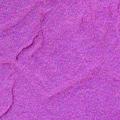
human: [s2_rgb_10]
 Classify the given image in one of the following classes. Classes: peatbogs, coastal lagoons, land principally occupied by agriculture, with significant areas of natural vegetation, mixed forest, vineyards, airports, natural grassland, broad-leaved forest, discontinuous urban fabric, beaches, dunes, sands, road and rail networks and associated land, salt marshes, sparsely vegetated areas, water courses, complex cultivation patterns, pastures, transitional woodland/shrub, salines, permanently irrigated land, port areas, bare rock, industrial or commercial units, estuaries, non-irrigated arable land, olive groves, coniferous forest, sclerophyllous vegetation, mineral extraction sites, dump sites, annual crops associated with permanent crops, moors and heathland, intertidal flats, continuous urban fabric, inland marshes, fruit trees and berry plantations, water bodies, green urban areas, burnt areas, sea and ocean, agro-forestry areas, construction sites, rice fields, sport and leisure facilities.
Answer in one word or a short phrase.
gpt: sea and ocean